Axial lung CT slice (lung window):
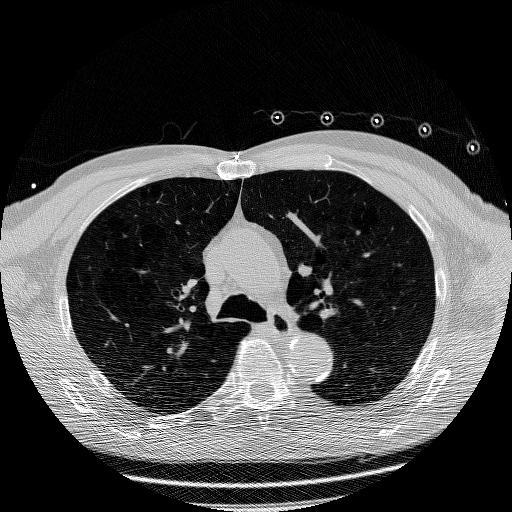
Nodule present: no